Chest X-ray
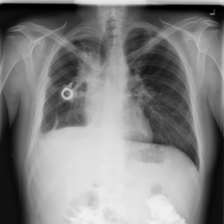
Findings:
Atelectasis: negative
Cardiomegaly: negative
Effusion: positive
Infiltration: negative
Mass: positive
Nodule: positive
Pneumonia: negative
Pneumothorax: negative
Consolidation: positive
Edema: negative
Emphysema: negative
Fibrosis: positive
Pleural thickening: positive
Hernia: negative